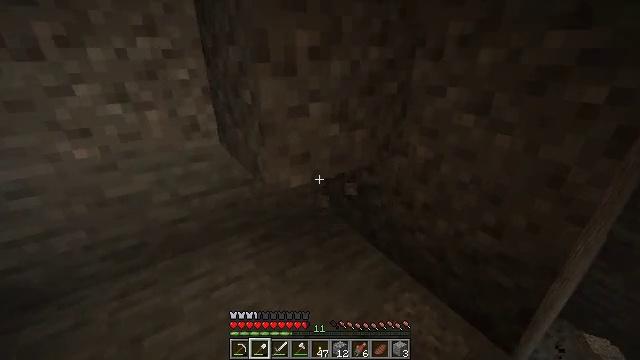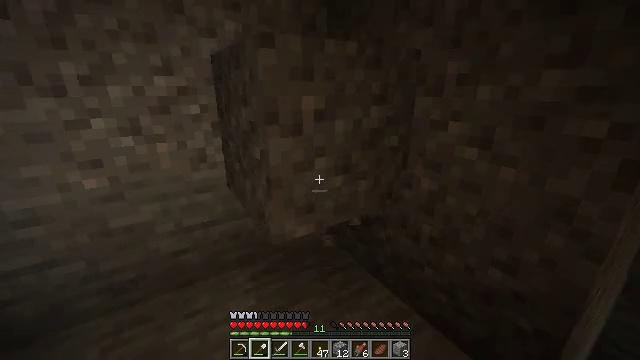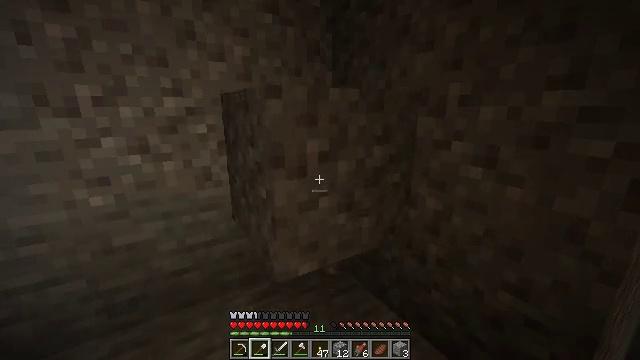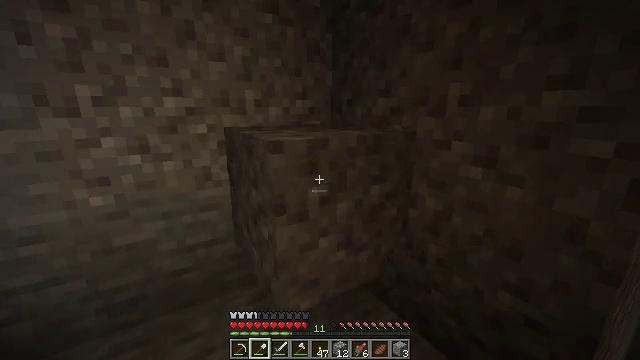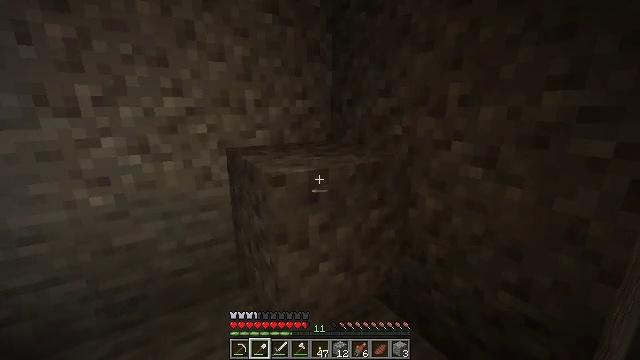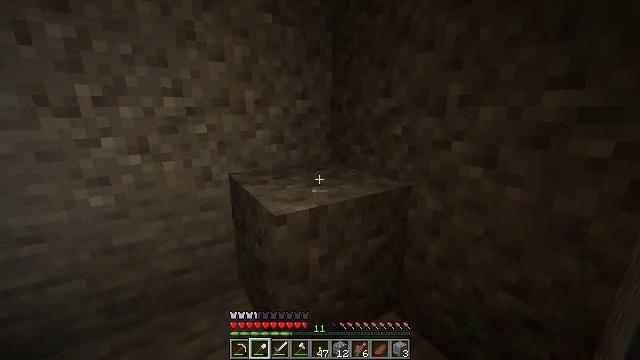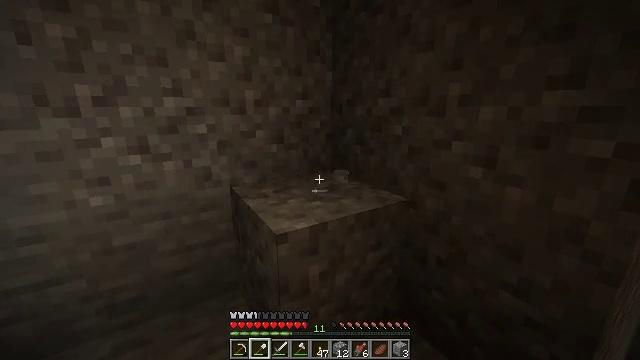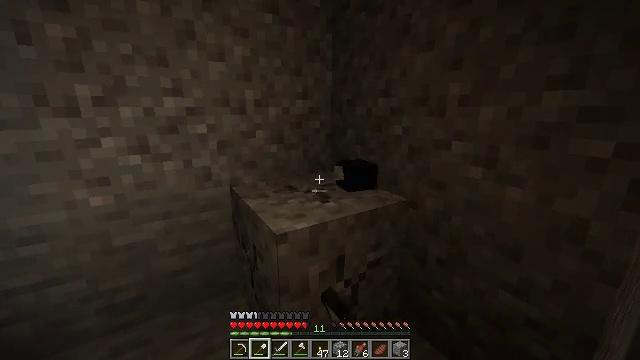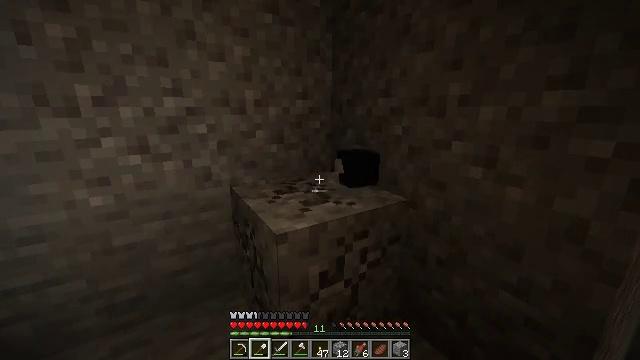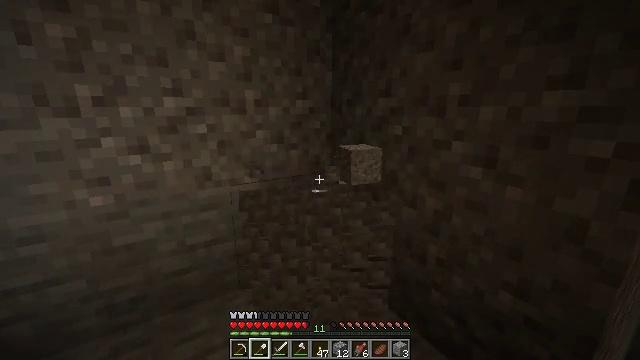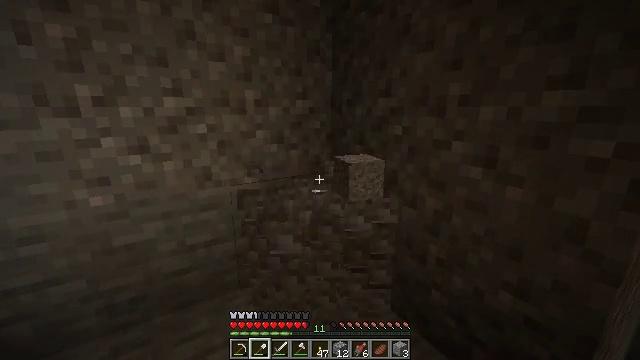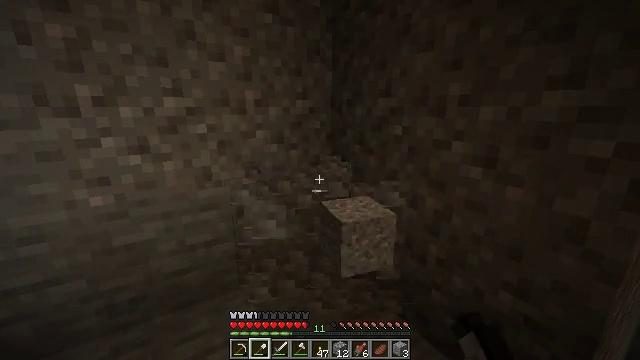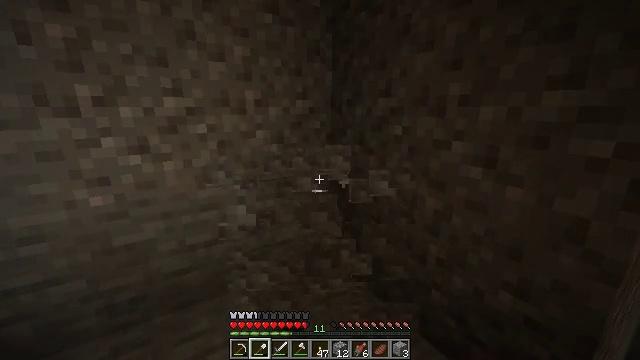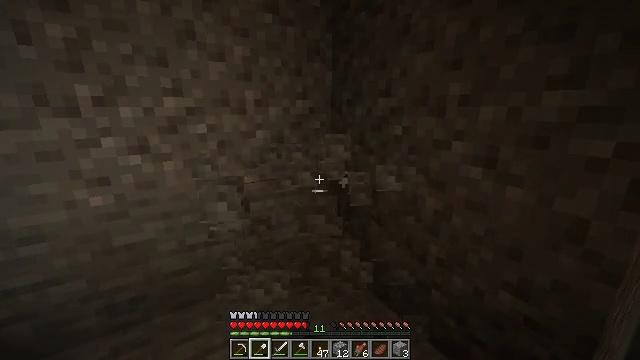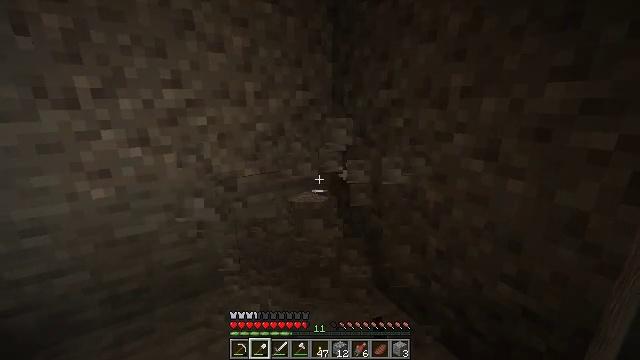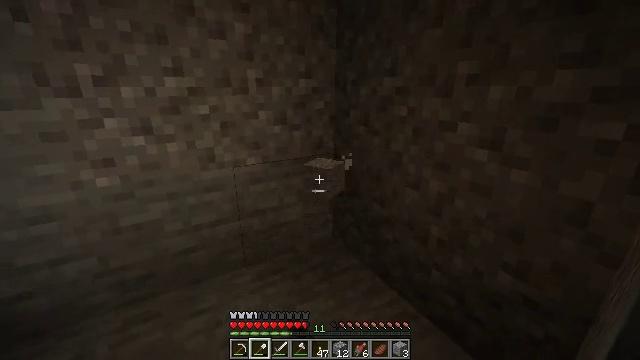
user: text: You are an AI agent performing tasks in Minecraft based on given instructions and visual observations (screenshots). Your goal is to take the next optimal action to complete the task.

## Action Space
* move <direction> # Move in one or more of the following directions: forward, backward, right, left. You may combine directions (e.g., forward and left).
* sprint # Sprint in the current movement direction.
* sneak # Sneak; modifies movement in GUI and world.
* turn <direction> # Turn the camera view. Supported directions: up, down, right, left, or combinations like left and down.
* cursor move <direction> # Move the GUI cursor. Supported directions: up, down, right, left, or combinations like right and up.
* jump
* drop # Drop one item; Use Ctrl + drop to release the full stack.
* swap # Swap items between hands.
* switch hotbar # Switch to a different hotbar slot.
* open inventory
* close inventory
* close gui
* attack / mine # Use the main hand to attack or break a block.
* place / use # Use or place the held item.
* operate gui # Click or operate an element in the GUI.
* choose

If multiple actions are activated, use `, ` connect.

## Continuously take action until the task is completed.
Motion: motion action
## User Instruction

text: Mine gravel from the ground.
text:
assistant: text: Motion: turn left and up, attack / mine
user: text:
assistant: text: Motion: turn up, attack / mine
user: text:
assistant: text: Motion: attack / mine
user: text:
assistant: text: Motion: attack / mine
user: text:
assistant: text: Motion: attack / mine
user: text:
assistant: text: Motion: attack / mine
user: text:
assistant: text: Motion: attack / mine
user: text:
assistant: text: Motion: attack / mine
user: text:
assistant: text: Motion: attack / mine
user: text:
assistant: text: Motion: attack / mine
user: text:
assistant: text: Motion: attack / mine
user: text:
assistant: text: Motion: attack / mine
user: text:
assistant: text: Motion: attack / mine
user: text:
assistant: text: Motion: turn down, attack / mine
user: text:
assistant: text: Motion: turn down, attack / mine
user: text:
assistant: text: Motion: attack / mine
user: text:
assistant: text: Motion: turn left and up, attack / mine
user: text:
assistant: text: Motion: turn left and up, attack / mine
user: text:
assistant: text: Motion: turn left and up, attack / mine
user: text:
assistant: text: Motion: turn left and up, attack / mine
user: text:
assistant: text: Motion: attack / mine
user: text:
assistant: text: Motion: attack / mine
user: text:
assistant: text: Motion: attack / mine
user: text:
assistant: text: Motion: attack / mine
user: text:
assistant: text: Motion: attack / mine
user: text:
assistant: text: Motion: turn left, attack / mine
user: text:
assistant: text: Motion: turn left, attack / mine
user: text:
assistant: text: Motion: turn left, attack / mine
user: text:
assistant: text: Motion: turn left, attack / mine
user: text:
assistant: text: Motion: attack / mine